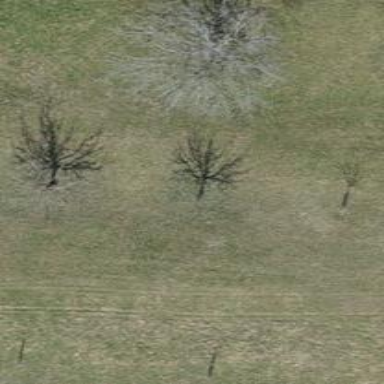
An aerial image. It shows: Beautiful tree in nature.